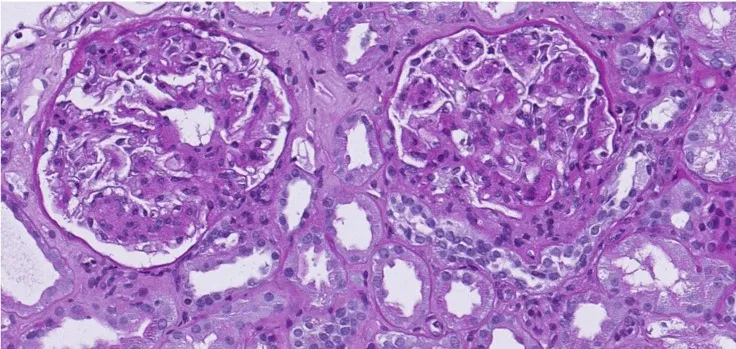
Renal biopsy. (A) Light microscopy. Coloration Periodic Acid Schiff. Diffuse nodular expansion of mesangial matrix.
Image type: pathology (pas)